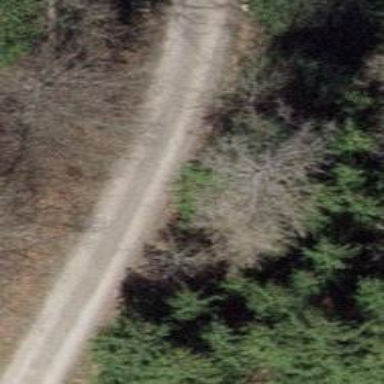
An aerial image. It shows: Track with grade 3 compacted surface suitable for agricultural vehicles.